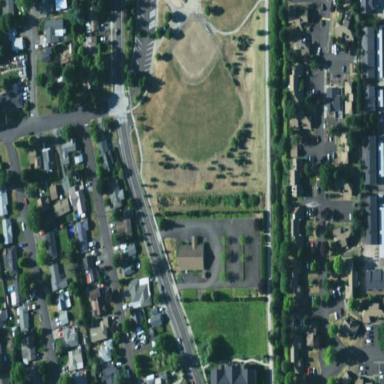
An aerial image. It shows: Baseball pitch for leisure land activities.